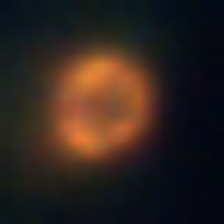
Taxon: NanoPlankton
Group: Other